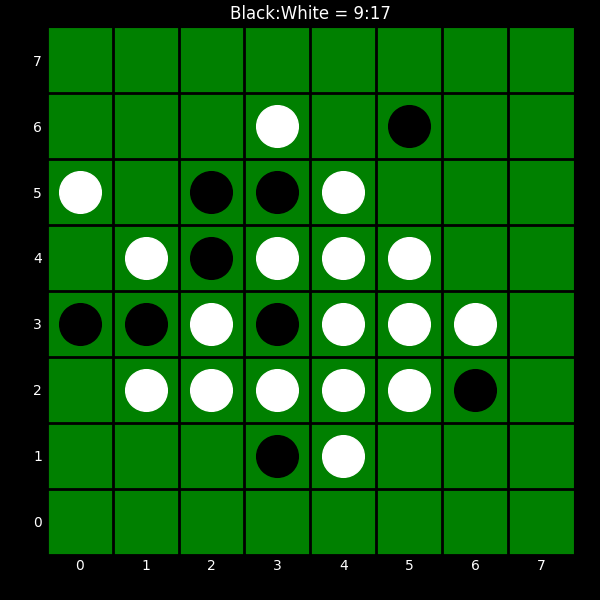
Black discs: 9
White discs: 17